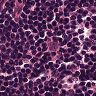
Metastatic tissue present: no